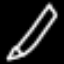
Label: pencil